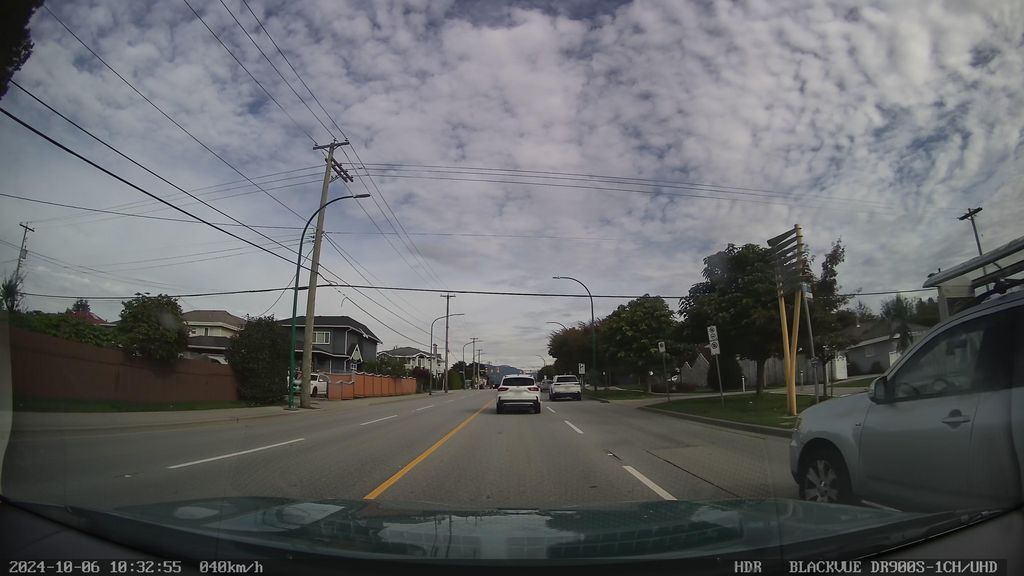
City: vancouver